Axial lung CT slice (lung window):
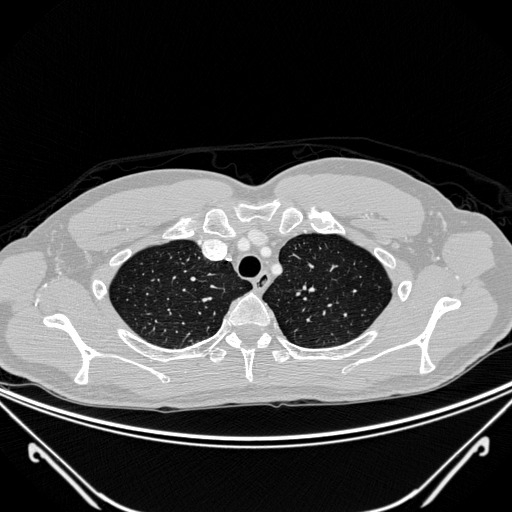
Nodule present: no